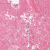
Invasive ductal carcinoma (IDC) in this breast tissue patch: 0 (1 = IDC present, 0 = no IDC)